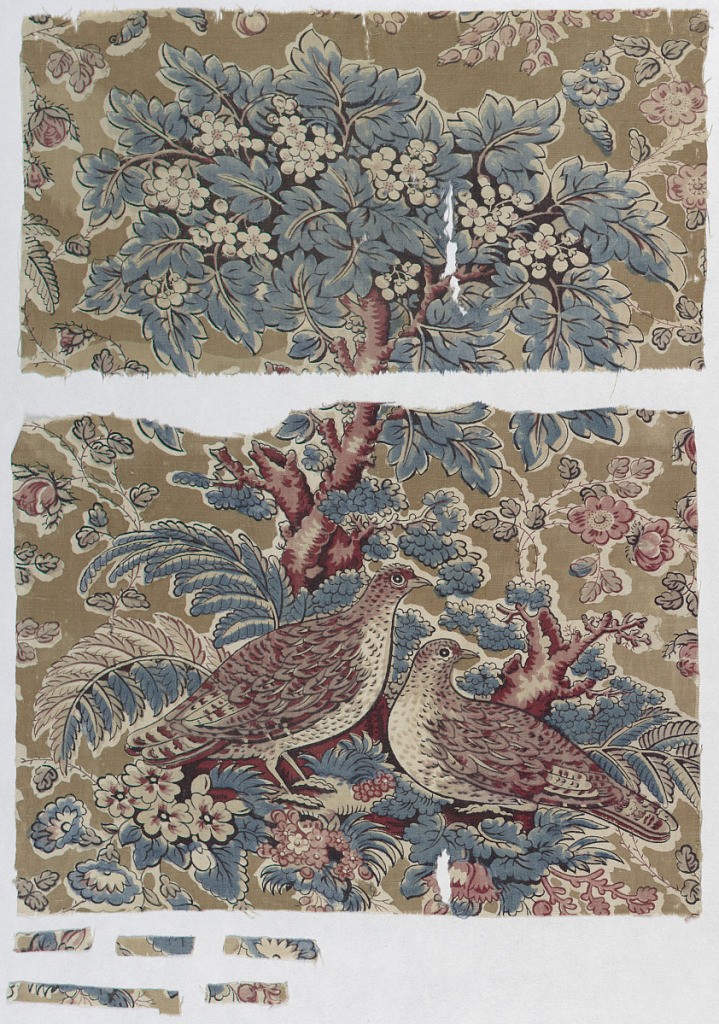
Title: Fragment
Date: early 19th century
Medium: cotton Technique: printed on plain weave
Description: Fragment showing quail and flowering branches in shades of brown, dark blue and dark red.